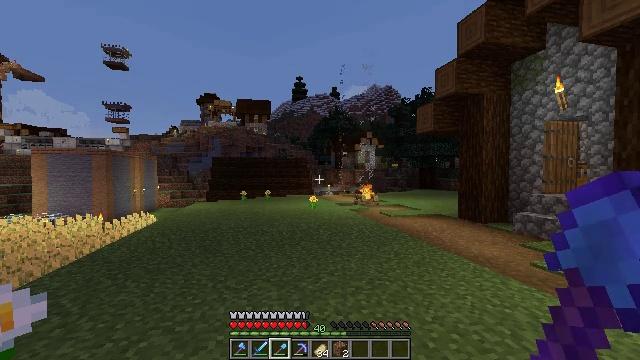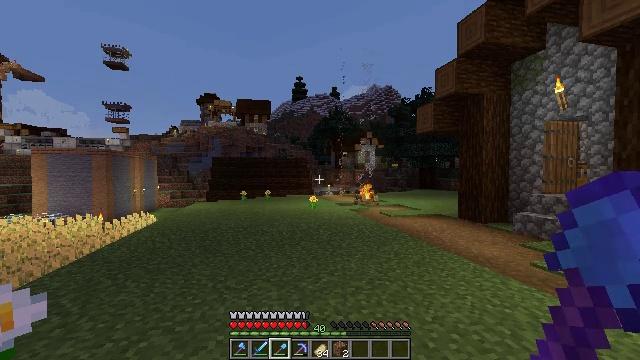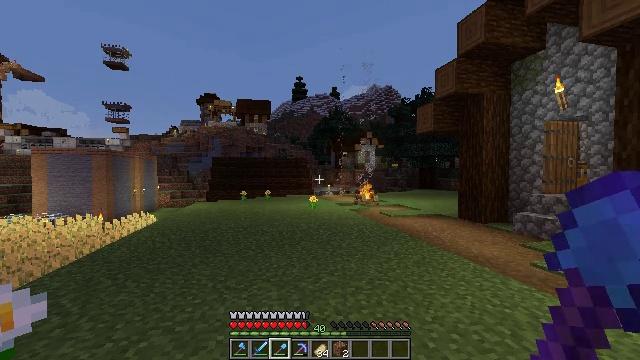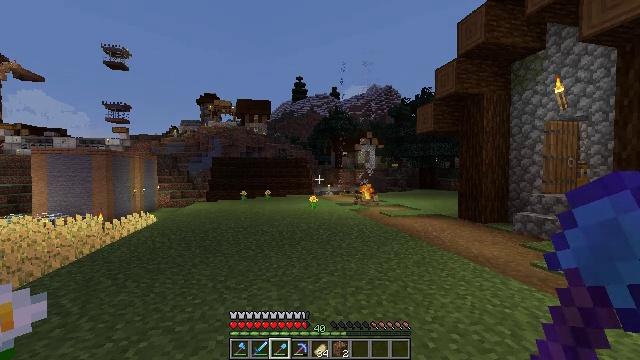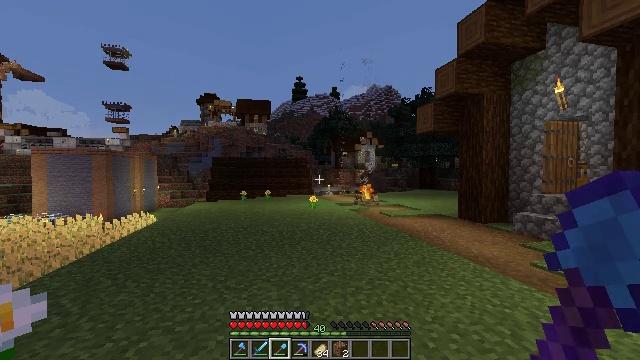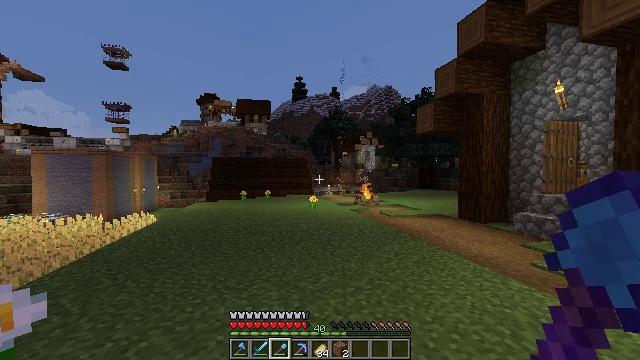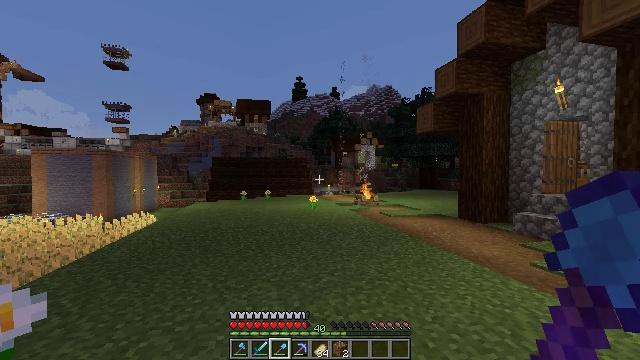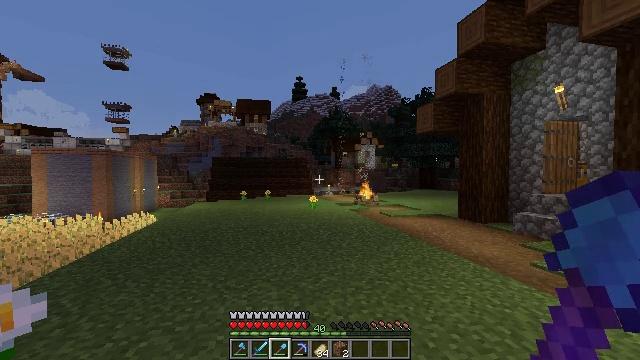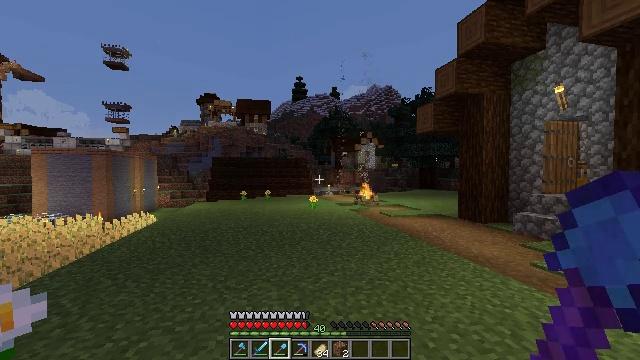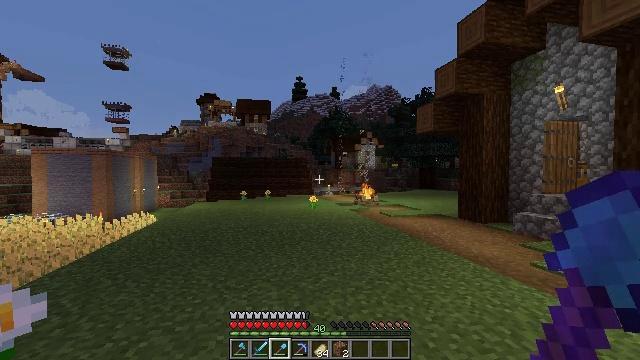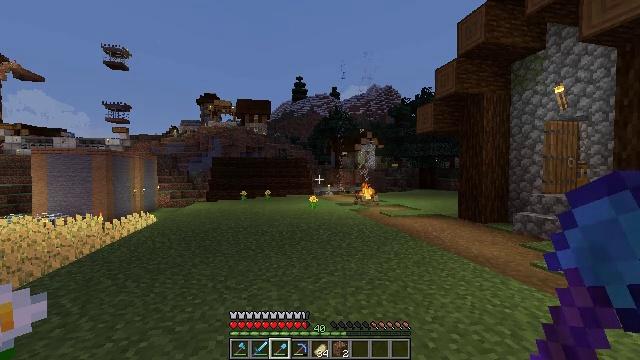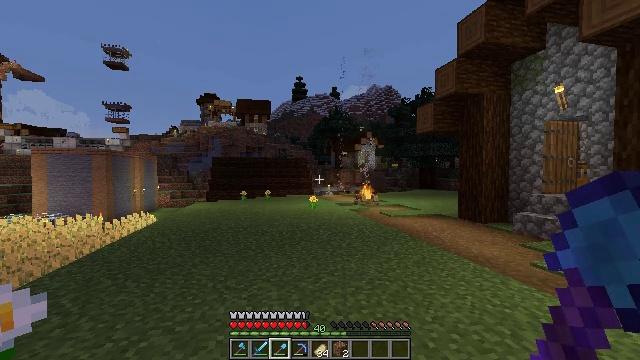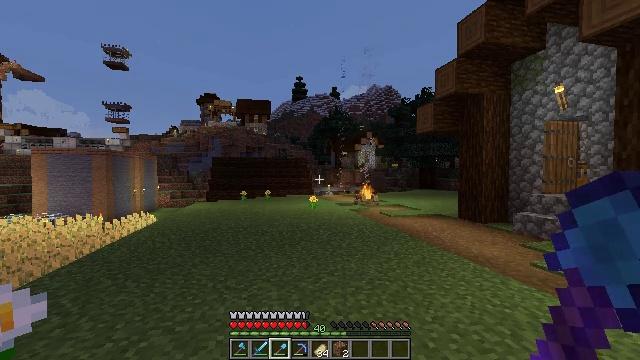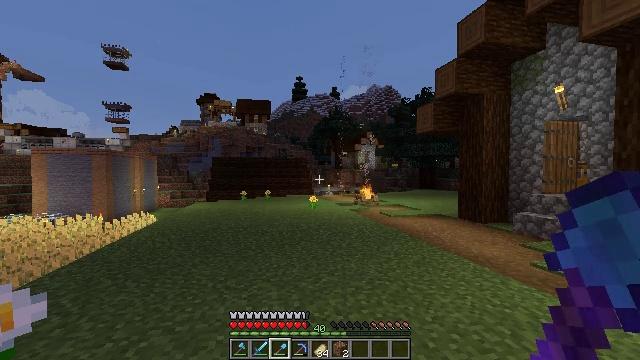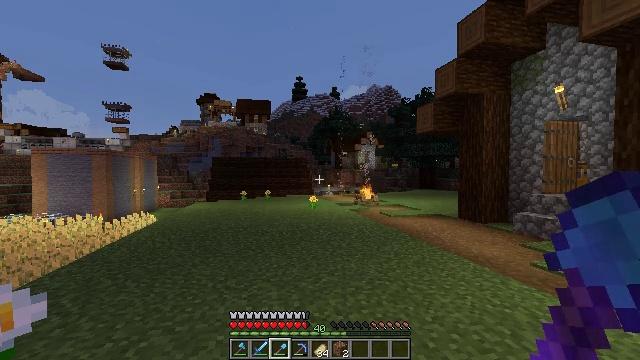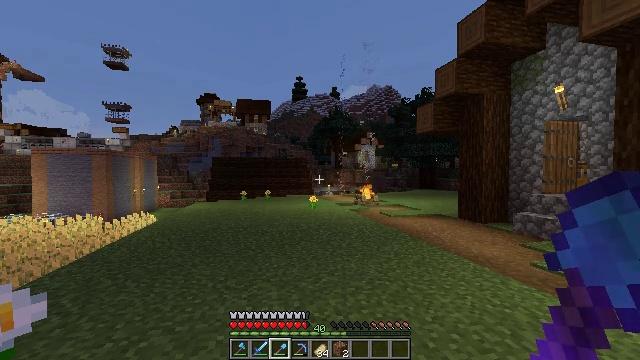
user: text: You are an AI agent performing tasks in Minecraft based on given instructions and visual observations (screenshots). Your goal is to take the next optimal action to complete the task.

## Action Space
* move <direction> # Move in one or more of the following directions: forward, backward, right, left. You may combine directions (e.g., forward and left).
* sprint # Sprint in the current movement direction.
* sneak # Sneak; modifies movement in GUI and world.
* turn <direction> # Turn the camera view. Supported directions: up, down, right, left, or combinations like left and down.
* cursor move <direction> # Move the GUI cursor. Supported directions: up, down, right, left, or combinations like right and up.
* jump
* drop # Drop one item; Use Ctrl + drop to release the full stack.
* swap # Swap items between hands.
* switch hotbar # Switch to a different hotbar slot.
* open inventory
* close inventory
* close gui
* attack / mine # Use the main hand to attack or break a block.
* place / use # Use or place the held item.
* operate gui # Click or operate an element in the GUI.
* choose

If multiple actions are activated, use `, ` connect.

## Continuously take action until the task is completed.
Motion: motion action
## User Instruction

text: Get wheat from the farmland.
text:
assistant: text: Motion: no_op
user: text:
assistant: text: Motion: no_op
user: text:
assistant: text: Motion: no_op
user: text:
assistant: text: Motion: no_op
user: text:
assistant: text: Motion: no_op
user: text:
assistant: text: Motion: no_op
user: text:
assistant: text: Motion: no_op
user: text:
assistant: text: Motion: no_op
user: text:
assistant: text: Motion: no_op
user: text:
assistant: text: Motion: no_op
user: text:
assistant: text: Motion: no_op
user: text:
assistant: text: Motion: no_op
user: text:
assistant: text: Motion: no_op
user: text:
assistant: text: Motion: no_op
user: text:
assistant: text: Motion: no_op
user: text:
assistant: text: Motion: no_op
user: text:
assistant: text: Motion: no_op
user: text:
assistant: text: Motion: no_op
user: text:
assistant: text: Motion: no_op
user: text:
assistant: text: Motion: no_op
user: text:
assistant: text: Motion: no_op
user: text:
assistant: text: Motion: no_op
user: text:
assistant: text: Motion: no_op
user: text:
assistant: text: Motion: no_op
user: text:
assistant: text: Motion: no_op
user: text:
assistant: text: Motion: no_op
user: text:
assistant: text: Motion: no_op
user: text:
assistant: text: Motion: no_op
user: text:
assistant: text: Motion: no_op
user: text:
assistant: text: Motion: no_op